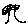
Label: tree